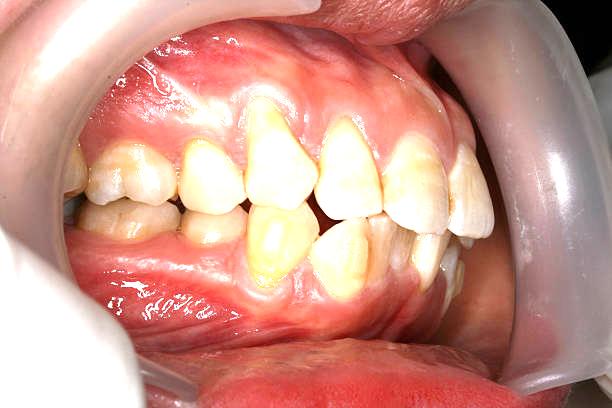
Condition: Gingivitis